Question: I need to make a plot that functions like a density plot for high-density regions on the plot, but below some threshold uses individual points. I couldn't find any existing code that looked similar to what I need in the matplotlib thumbnail gallery or from google searches. I have a working code I wrote myself, but it is somewhat tricky and (more importantly) takes an unacceptably long time when the number of points/bins is large. Here is the code:
'''
import numpy as np
import math
import matplotlib as mpl
import matplotlib.pyplot as plt
import pylab
import numpy.random
#Create the colormap:
halfpurples = {'blue': [(0.0,1.0,1.0),(0.000001, 0.78431373834609985, 0.78431373834609985),
(0.25, 0.729411780834198, 0.729411780834198), (0.5,
0.63921570777893066, 0.63921570777893066), (0.75,
0.56078433990478516, 0.56078433990478516), (1.0, 0.49019607901573181,
0.49019607901573181)],
'green': [(0.0,1.0,1.0),(0.000001,
0.60392159223556519, 0.60392159223556519), (0.25,
0.49019607901573181, 0.49019607901573181), (0.5,
0.31764706969261169, 0.31764706969261169), (0.75,
0.15294118225574493, 0.15294118225574493), (1.0, 0.0, 0.0)],
'red': [(0.0,1.0,1.0),(0.000001,
0.61960786581039429, 0.61960786581039429), (0.25,
0.50196081399917603, 0.50196081399917603), (0.5,
0.41568627953529358, 0.41568627953529358), (0.75,
0.32941177487373352, 0.32941177487373352), (1.0,
0.24705882370471954, 0.24705882370471954)]}
halfpurplecmap = mpl.colors.LinearSegmentedColormap('halfpurples',halfpurples,256)
#Create x,y arrays of normally distributed points
npts = 1000
x = numpy.random.standard_normal(npts)
y = numpy.random.standard_normal(npts)
#Set bin numbers in both axes
nxbins = 25
nybins = 25
#Set the cutoff for resolving the individual points
minperbin = 1
#Make the density histrogram
H, yedges, xedges = np.histogram2d(y,x,bins=(nybins,nxbins))
#Reorient the axes
H = H[::-1]
extent = [xedges[0],xedges[-1],yedges[0],yedges[-1]]
#Compute all bins where the density plot value is below (or equal to) the threshold
lowxleftedges = [[xedges[i] for j in range(len(H[:,i])) if H[j,i] <= minperbin] for i in range(len(H[0,:]))]
lowxrightedges = [[xedges[i+1] for j in range(len(H[:,i])) if H[j,i] <= minperbin] for i in range(len(H[0,:]))]
lowyleftedges = [[yedges[-(j+2)] for j in range(len(H[:,i])) if H[j,i] <= minperbin] for i in range(len(H[0,:]))]
lowyrightedges = [[yedges[-(j+1)] for j in range(len(H[:,i])) if H[j,i] <= minperbin] for i in range(len(H[0,:]))]
#Flatten and convert to numpy array
lowxleftedges = np.asarray([item for sublist in lowxleftedges for item in sublist])
lowxrightedges = np.asarray([item for sublist in lowxrightedges for item in sublist])
lowyleftedges = np.asarray([item for sublist in lowyleftedges for item in sublist])
lowyrightedges = np.asarray([item for sublist in lowyrightedges for item in sublist])
#Find all points that lie in these regions
lowdatax = [[x[i] for j in range(len(lowxleftedges)) if lowxleftedges[j] <= x[i] and x[i] <= lowxrightedges[j] and lowyleftedges[j] <= y[i] and y[i] <= lowyrightedges[j]] for i in range(len(x))]
lowdatay = [[y[i] for j in range(len(lowyleftedges)) if lowxleftedges[j] <= x[i] and x[i] <= lowxrightedges[j] and lowyleftedges[j] <= y[i] and y[i] <= lowyrightedges[j]] for i in range(len(y))]
#Flatten and convert into numpy array
lowdatax = np.asarray([item for sublist in lowdatax for item in sublist])
lowdatay = np.asarray([item for sublist in lowdatay for item in sublist])
#Plot
fig1 = plt.figure()
ax1 = fig1.add_subplot(111)
ax1.plot(lowdatax,lowdatay,linestyle='.',marker='o',mfc='k',mec='k')
cp1 = ax1.imshow(H,interpolation='nearest',extent=extent,cmap=halfpurplecmap,vmin=minperbin)
fig1.colorbar(cp1)
fig1.savefig('contourtest.eps')
'''
This code produces an image that looks like this:

However, when used on larger data sets the program takes several seconds to minutes. Any thoughts on how to speed this up? Thanks!
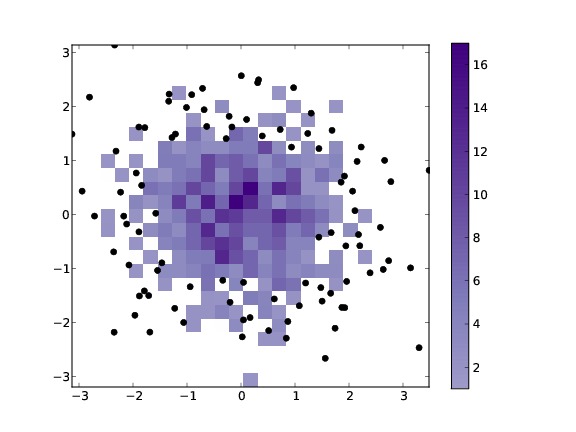
Answer: This should do it:
'''
import matplotlib.pyplot as plt, numpy as np, numpy.random, scipy
#histogram definition
xyrange = [[-5,5],[-5,5]] # data range
bins = [100,100] # number of bins
thresh = 3 #density threshold
#data definition
N = 1e5;
xdat, ydat = np.random.normal(size=N), np.random.normal(1, 0.6, size=N)
# histogram the data
hh, locx, locy = scipy.histogram2d(xdat, ydat, range=xyrange, bins=bins)
posx = np.digitize(xdat, locx)
posy = np.digitize(ydat, locy)
#select points within the histogram
ind = (posx > 0) & (posx <= bins[0]) & (posy > 0) & (posy <= bins[1])
hhsub = hh[posx[ind] - 1, posy[ind] - 1] # values of the histogram where the points are
xdat1 = xdat[ind][hhsub < thresh] # low density points
ydat1 = ydat[ind][hhsub < thresh]
hh[hh < thresh] = np.nan # fill the areas with low density by NaNs
plt.imshow(np.flipud(hh.T),cmap='jet',extent=np.array(xyrange).flatten(), interpolation='none', origin='upper')
plt.colorbar()
plt.plot(xdat1, ydat1, '.',color='darkblue')
plt.show()
'''